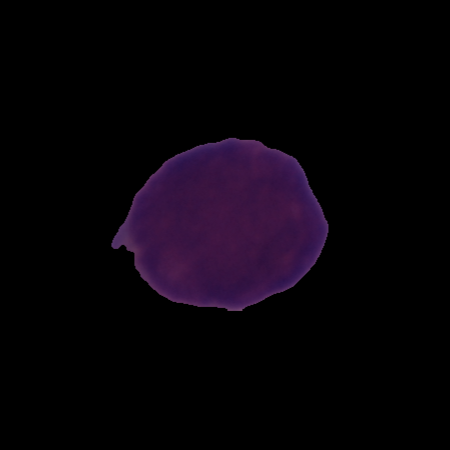
Label: cancer